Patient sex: M
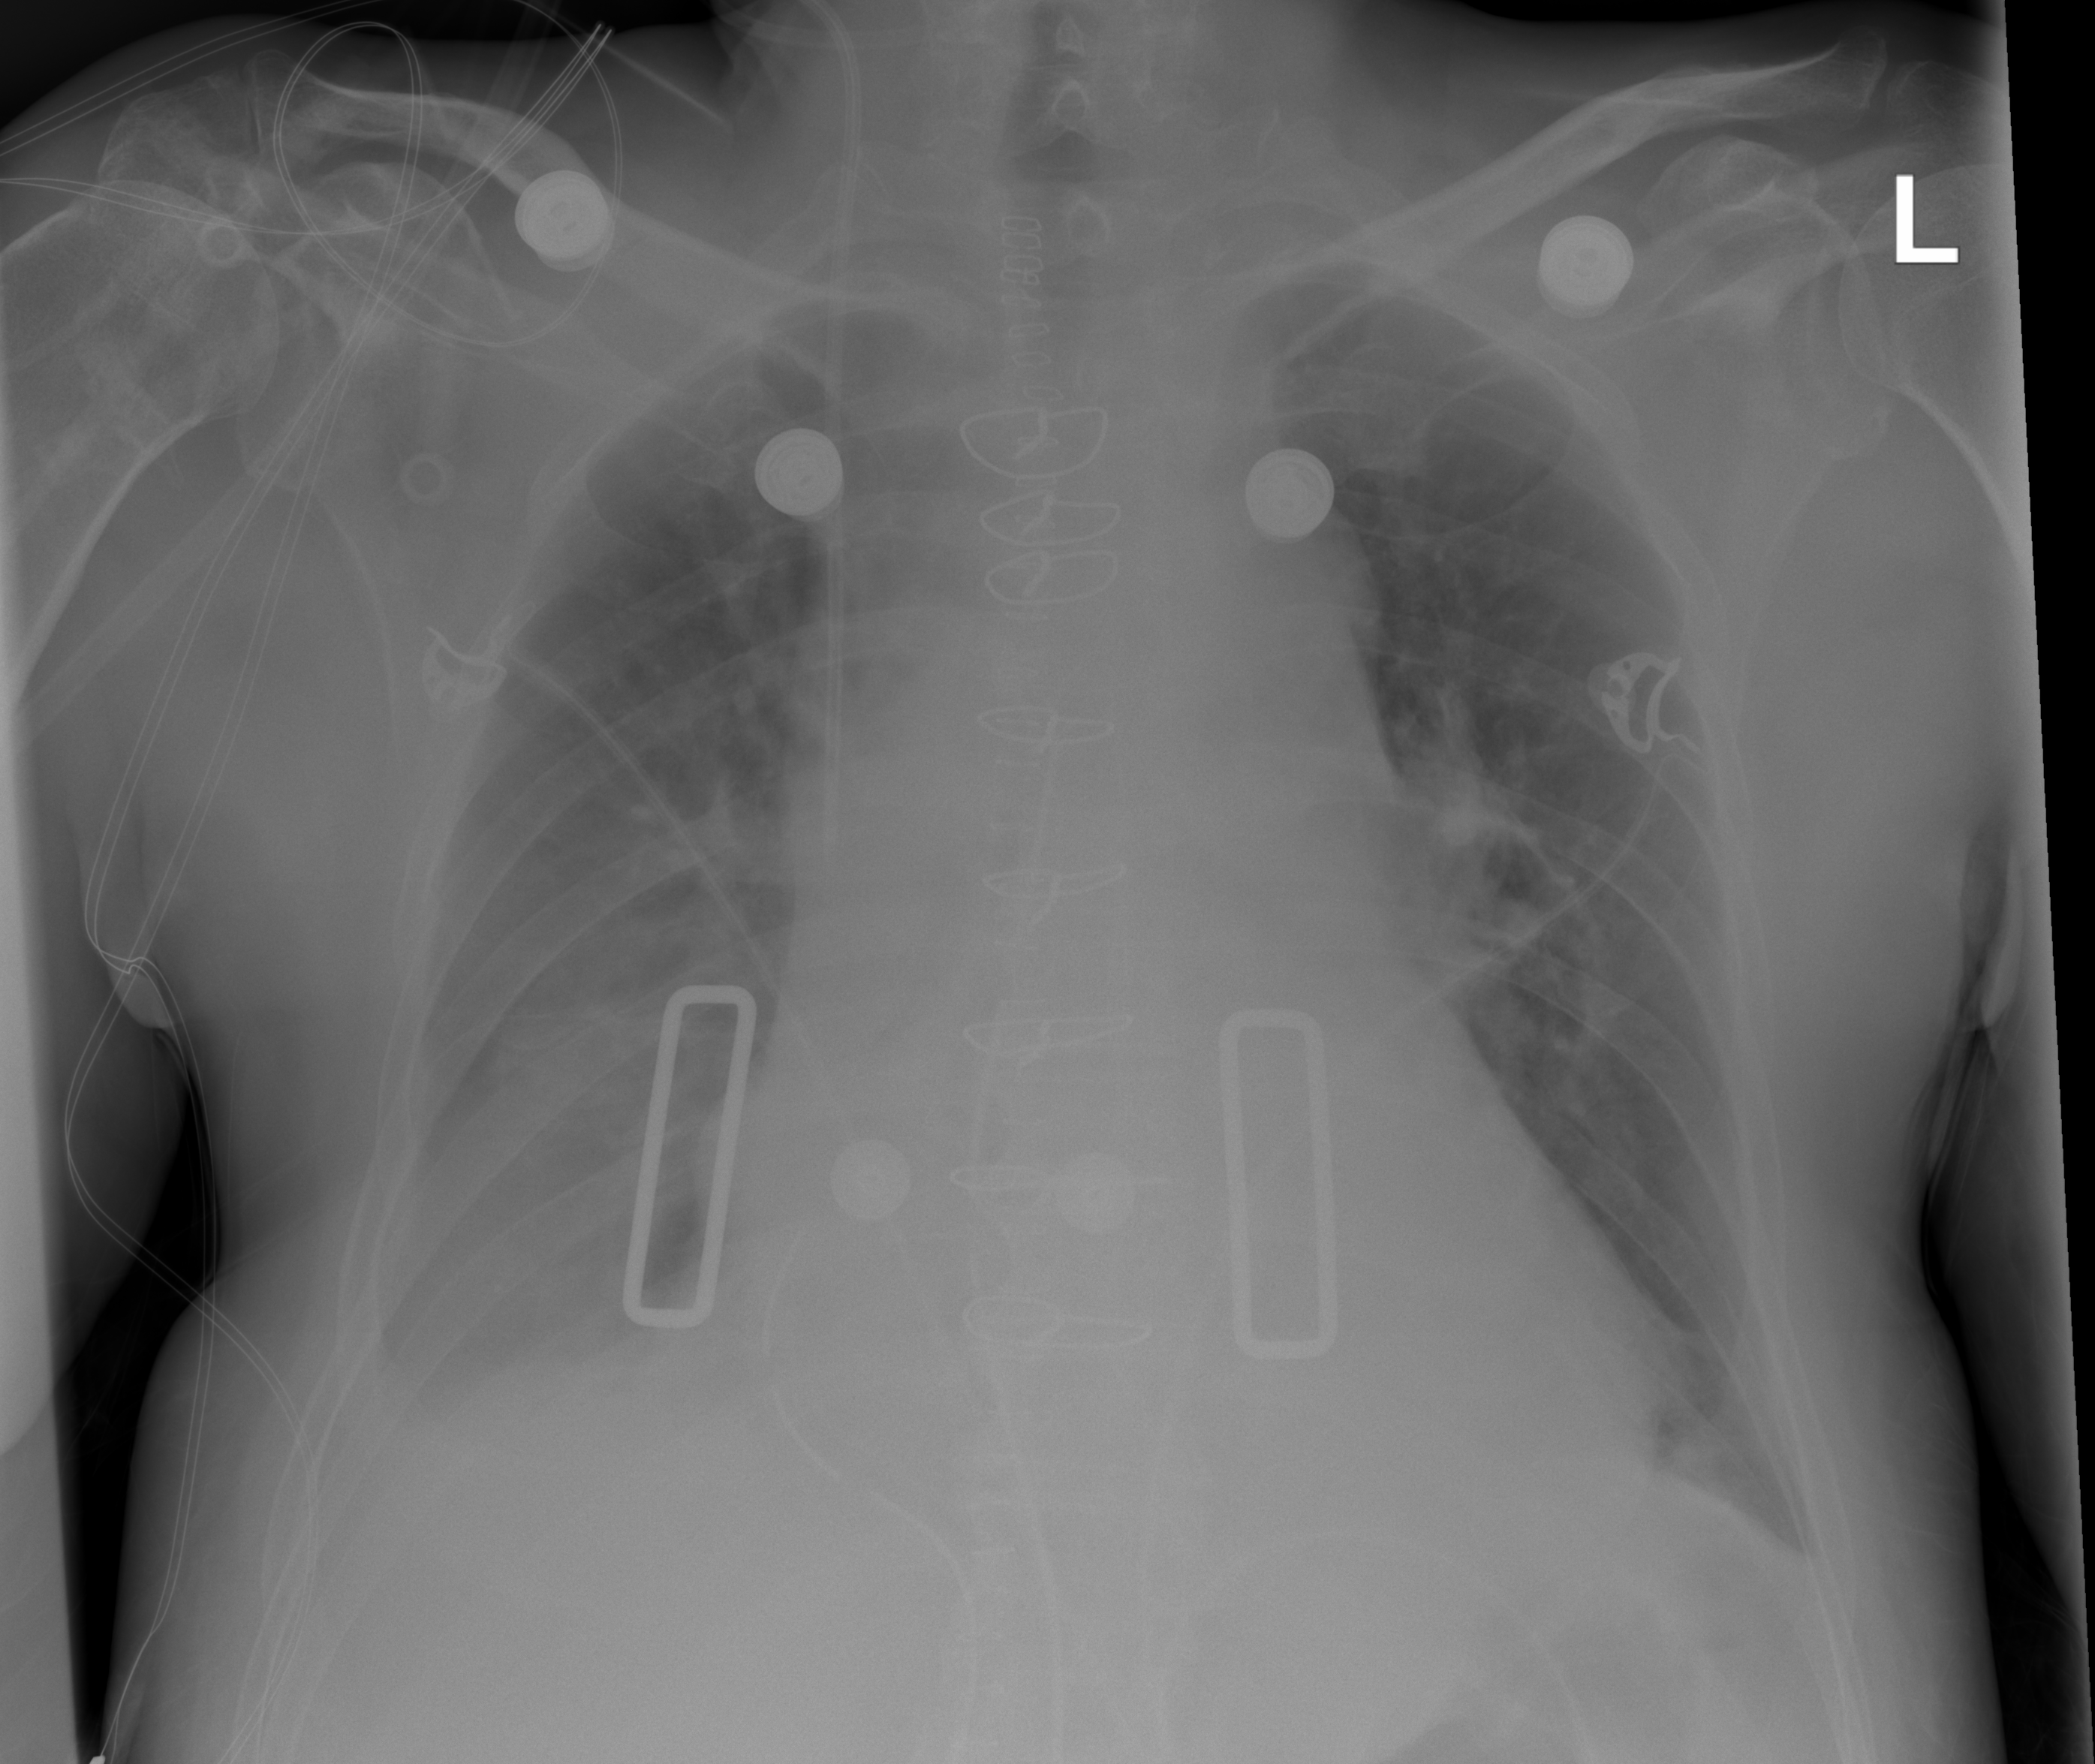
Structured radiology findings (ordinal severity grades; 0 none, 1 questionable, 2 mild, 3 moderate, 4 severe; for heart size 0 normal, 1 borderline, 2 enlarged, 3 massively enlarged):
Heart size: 0
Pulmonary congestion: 0
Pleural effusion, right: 0
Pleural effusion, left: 0
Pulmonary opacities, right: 0
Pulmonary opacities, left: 0
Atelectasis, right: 2
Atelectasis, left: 0